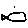
Label: fish